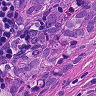
Metastatic tissue present: yes